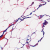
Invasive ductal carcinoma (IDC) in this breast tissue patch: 0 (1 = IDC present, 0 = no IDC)